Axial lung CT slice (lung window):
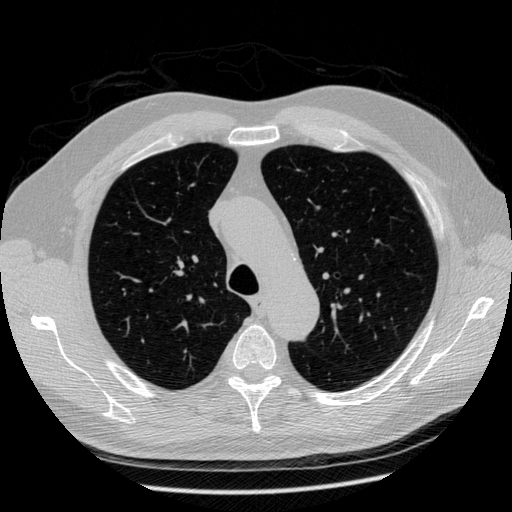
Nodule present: no